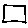
Label: square